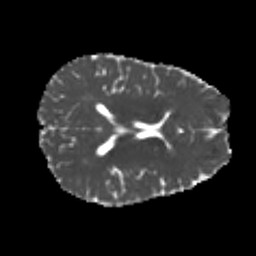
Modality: MD
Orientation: axial
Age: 20
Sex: male
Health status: healthy
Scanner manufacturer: philips
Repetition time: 7.386 s
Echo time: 0.08599 s